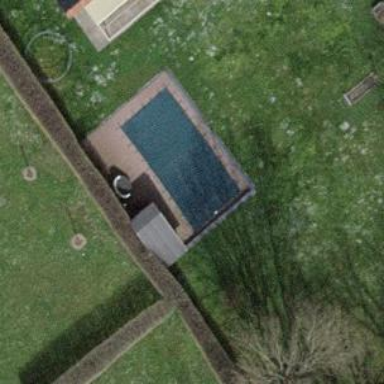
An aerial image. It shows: Swimming pool located in leisure land.